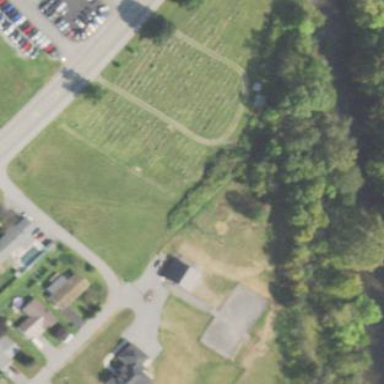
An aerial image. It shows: Cemetery.